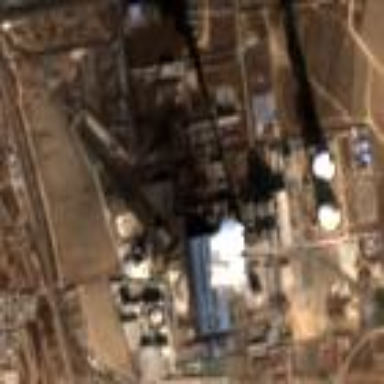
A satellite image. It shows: Industrial area with coal power plant.